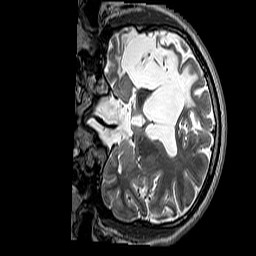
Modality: T2w
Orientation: coronal
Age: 43
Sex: male
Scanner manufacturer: siemens
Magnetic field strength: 3 T
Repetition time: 3.2 s
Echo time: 0.212 s